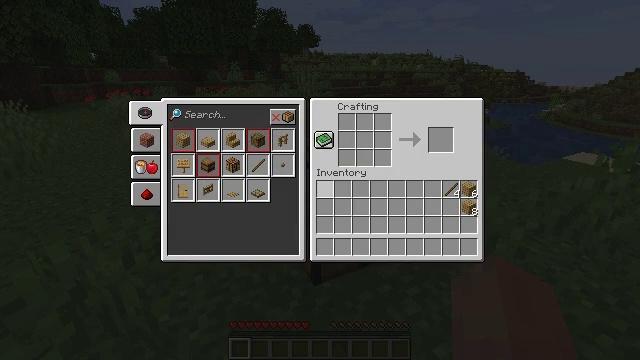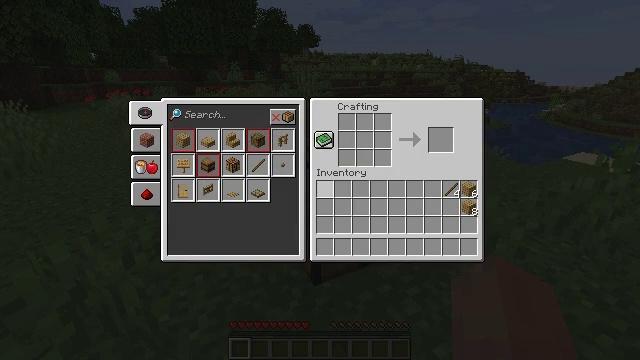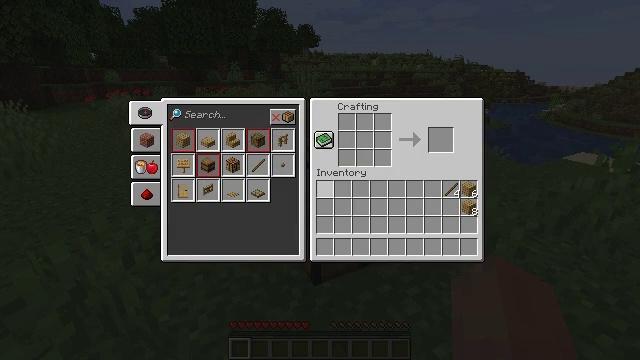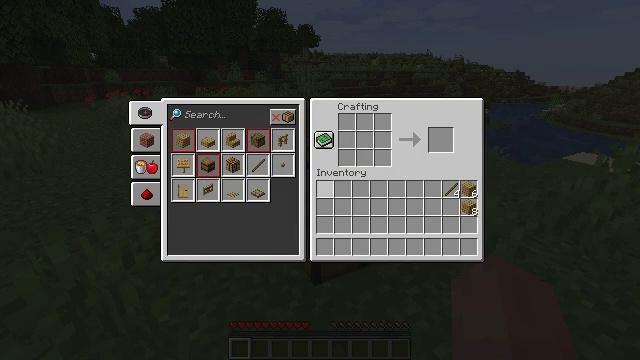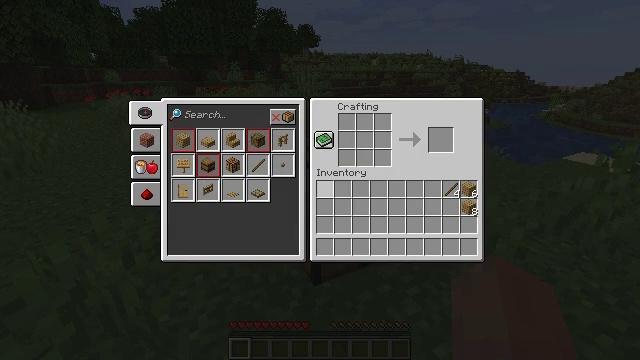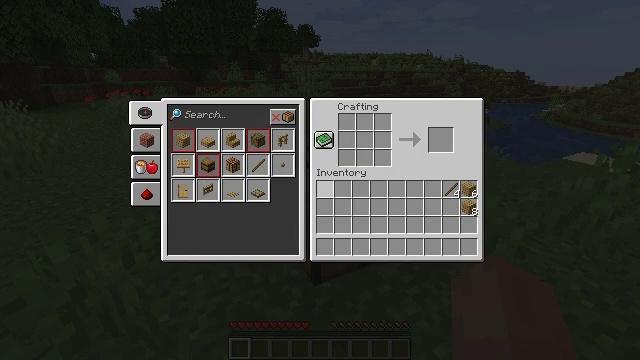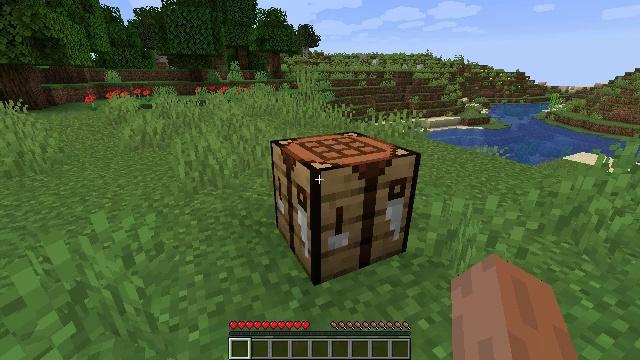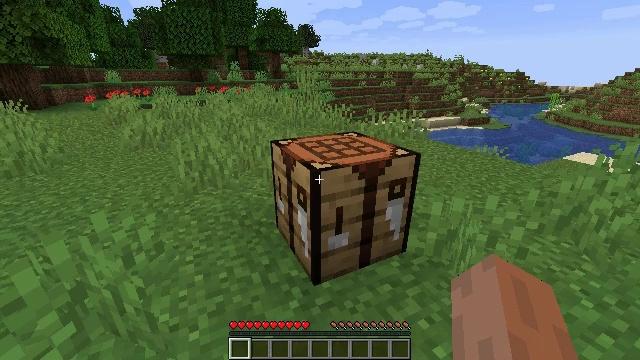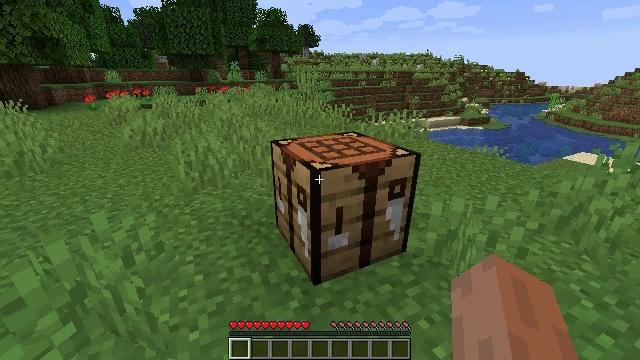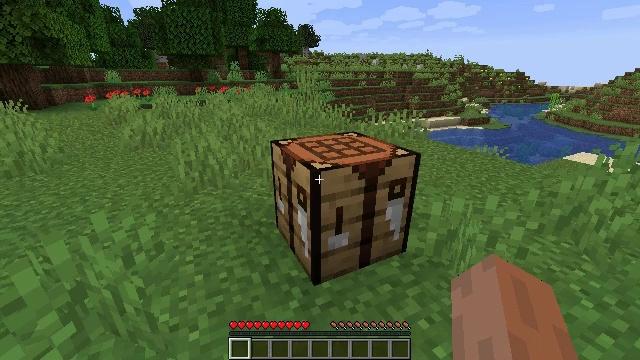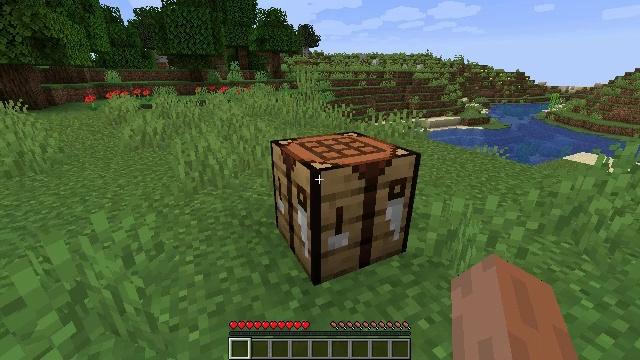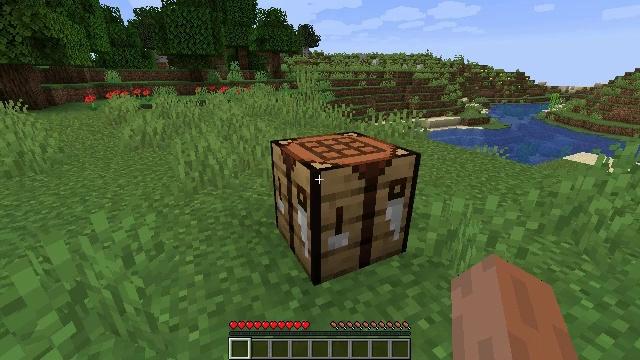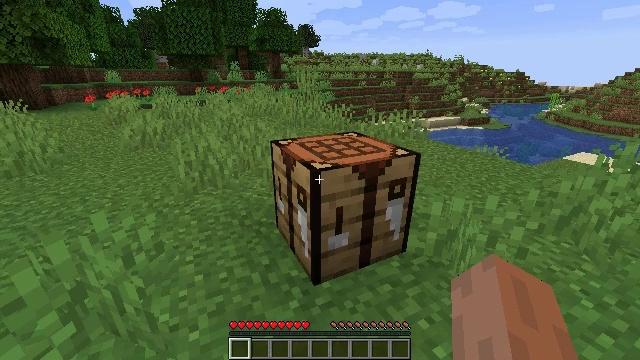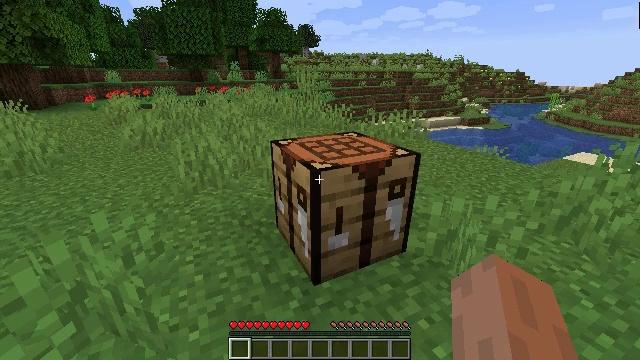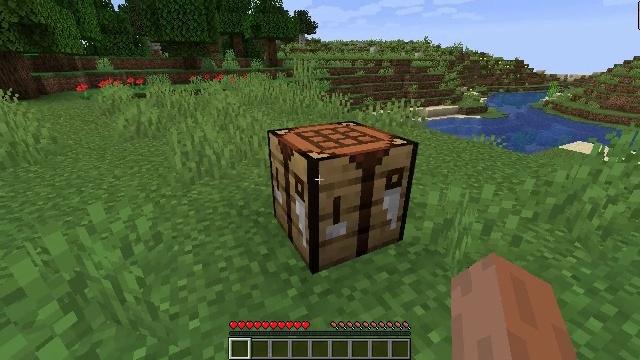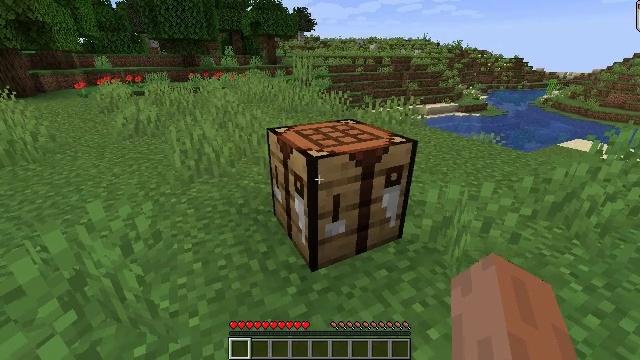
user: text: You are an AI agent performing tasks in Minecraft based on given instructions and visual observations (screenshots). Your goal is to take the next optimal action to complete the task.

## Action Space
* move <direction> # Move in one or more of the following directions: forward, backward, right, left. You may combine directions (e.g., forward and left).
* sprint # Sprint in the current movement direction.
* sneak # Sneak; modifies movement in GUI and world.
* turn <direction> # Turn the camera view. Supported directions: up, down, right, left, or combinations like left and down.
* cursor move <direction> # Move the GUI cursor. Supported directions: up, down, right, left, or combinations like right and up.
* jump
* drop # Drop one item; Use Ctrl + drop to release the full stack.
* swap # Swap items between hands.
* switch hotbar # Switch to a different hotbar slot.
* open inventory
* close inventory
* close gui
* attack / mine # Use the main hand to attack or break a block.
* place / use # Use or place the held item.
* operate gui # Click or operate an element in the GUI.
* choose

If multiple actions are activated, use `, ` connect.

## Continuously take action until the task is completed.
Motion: motion action
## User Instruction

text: Use two wooden planks to craft sticks.
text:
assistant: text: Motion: no_op
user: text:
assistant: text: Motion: no_op
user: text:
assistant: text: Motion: no_op
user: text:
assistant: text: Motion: no_op
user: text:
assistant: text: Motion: no_op
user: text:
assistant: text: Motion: open inventory
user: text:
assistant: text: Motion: open inventory
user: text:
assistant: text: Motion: open inventory
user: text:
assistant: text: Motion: open inventory
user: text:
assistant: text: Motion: no_op
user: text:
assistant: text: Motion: no_op
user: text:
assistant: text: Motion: no_op
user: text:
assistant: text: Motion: no_op
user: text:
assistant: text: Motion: turn down
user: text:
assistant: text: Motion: no_op
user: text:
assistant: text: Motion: no_op
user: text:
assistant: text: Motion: use / place
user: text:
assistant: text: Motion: use / place
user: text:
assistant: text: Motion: use / place
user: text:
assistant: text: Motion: use / place
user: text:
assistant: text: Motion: no_op
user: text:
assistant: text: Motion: no_op
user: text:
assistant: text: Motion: no_op
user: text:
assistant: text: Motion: no_op
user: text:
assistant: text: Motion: no_op
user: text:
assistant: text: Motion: no_op
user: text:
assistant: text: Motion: no_op
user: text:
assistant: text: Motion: no_op
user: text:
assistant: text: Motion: no_op
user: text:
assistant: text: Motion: no_op